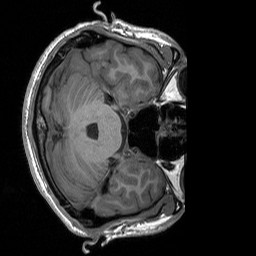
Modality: T1w
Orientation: axial
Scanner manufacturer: siemens
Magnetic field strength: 3 T
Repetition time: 1.76 s
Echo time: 0.0022 s